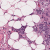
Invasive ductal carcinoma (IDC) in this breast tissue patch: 1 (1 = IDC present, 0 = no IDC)